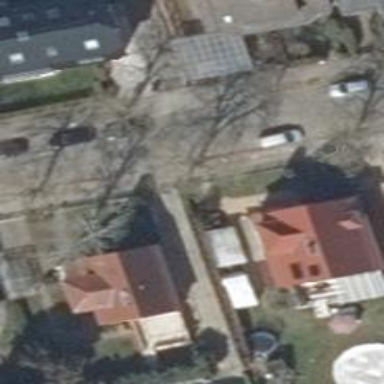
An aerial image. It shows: Residential road.